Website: lowes
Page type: receipt
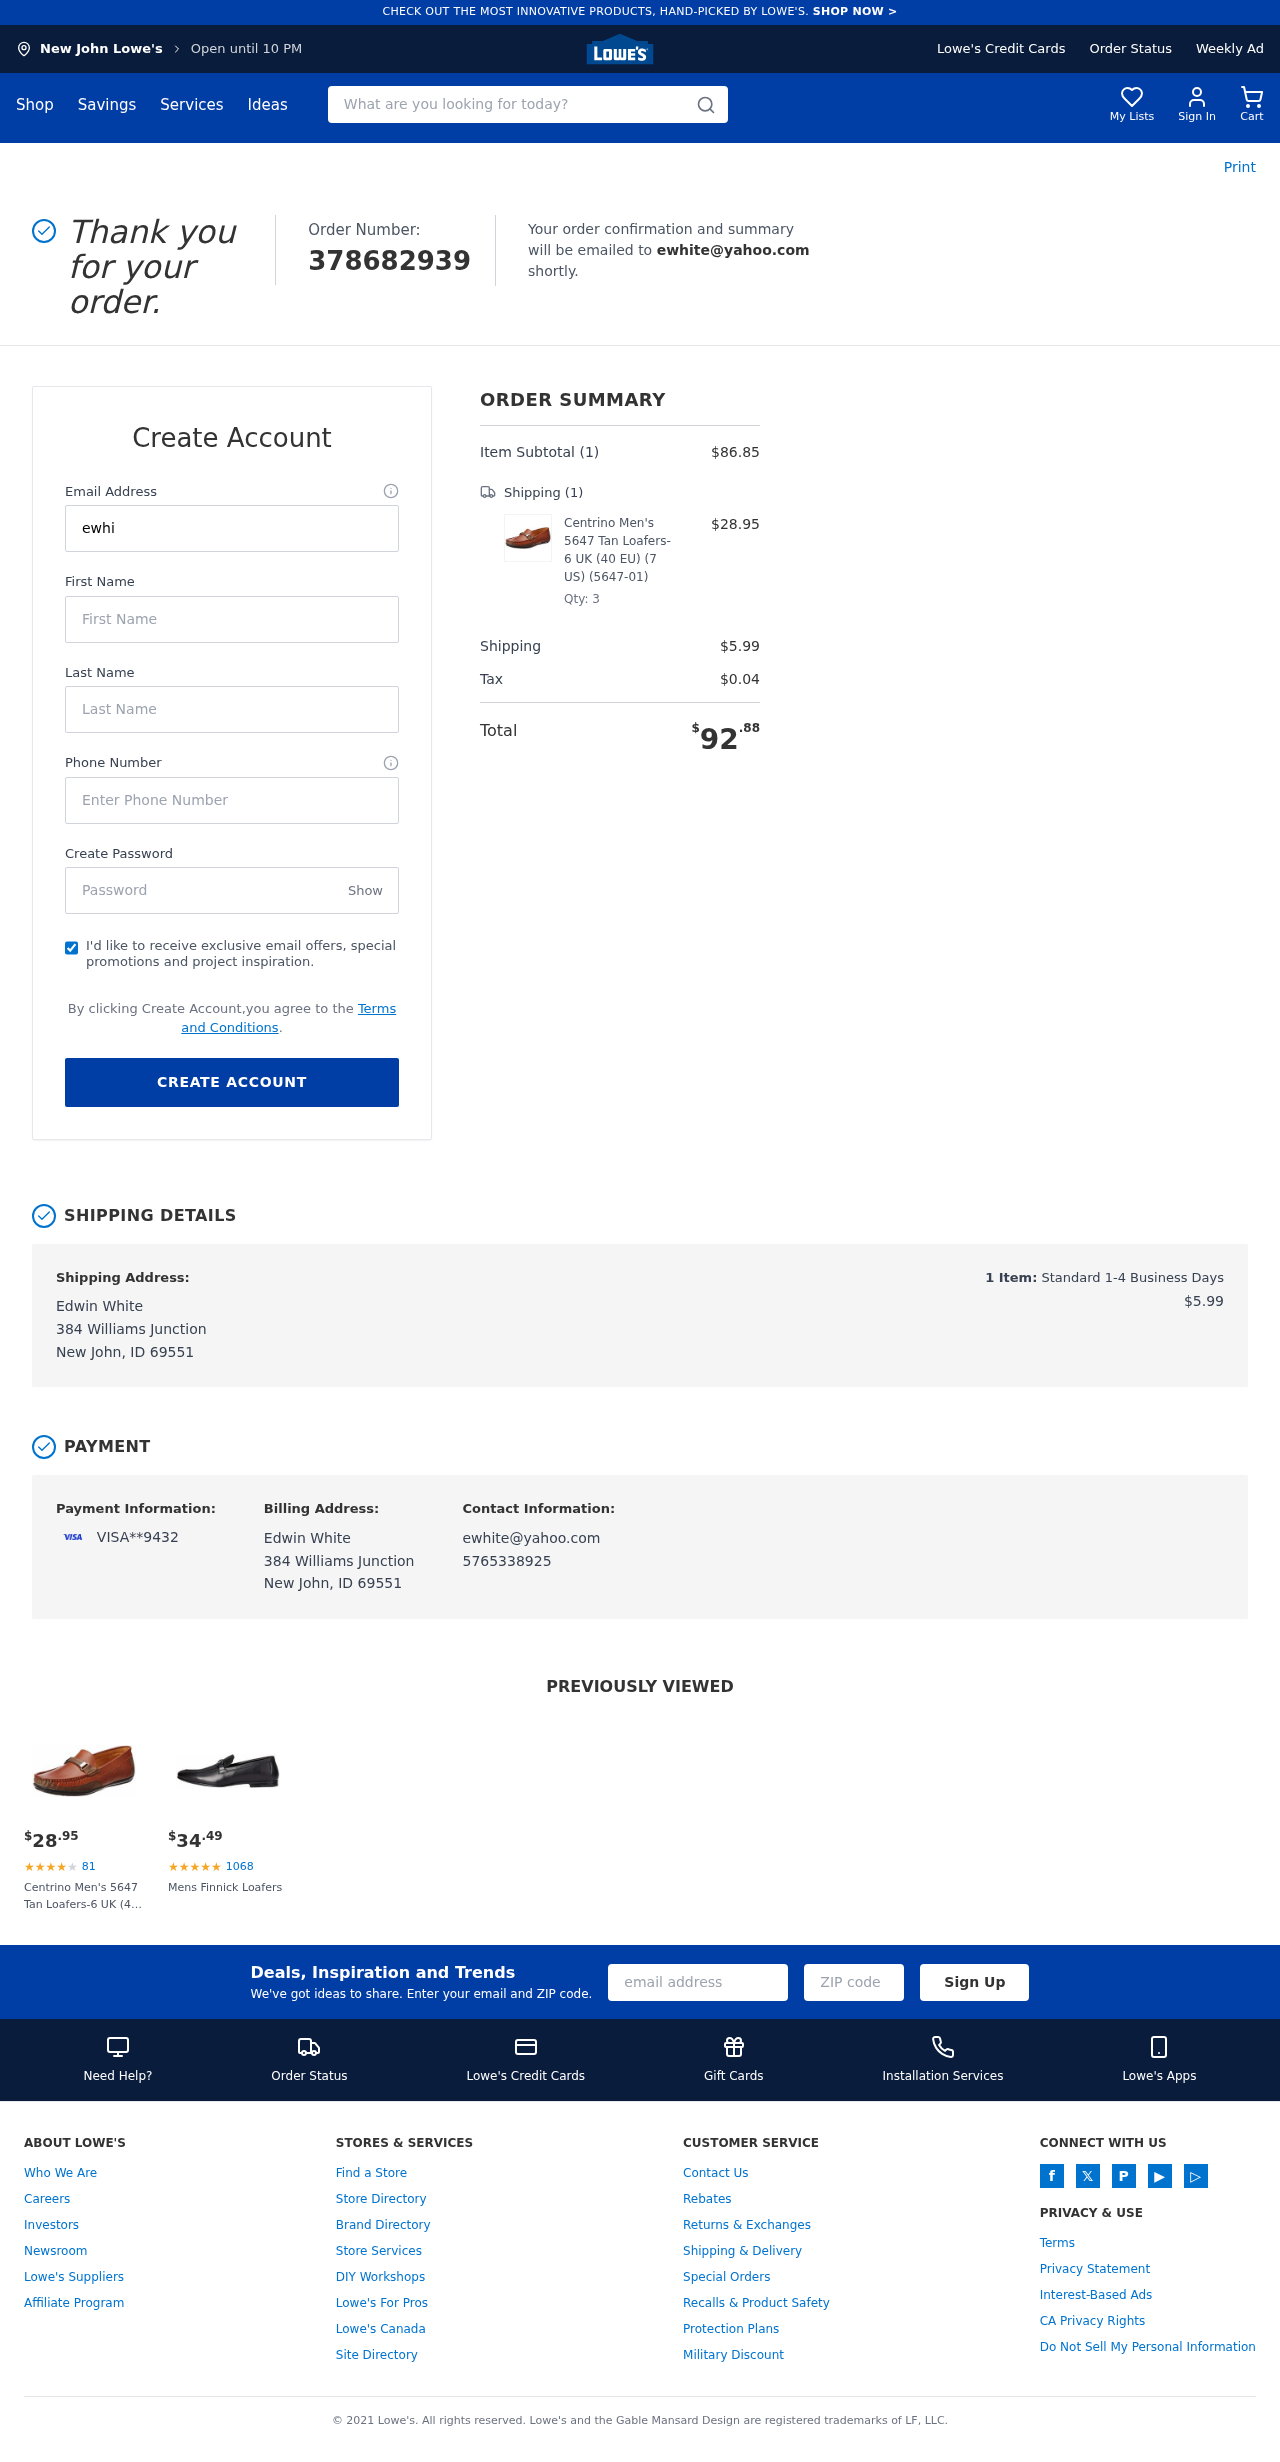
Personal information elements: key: PII_CARD_LAST4
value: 9432
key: PII_CARD_TYPE
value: VISA
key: PII_CITY
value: New John
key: PII_EMAIL
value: ewhite@yahoo.com
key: PII_FULLNAME
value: Edwin White
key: PII_PHONE
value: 5765338925
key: PII_STREET
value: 384 Williams Junction
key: PII_FIRSTNAME
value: Edwin
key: PII_LASTNAME
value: White
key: PII_CITY_STATE_ZIP
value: New John, ID 69551
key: PII_FULLNAME2
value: Edwin White
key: PII_FULLNAME3
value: Edwin White
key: PII_FIRSTNAME2
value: Edwin
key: PII_FIRSTNAME3
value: Edwin
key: PII_LASTNAME2
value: White
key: PII_LASTNAME3
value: White
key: PII_FIRSTNAME_DERIVED
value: Edwin
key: PII_LASTNAME_DERIVED
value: White
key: PII_FULLNAME_DERIVED
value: Edwin White
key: PII_NAME_FULL_DERIVED
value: Edwin White
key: PII_STREET2
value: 384 Williams Junction
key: PII_CITY_STATE_ZIP2
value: New John, ID 69551
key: PII_EMAIL2
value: ewhite@yahoo.com
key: PII_EMAIL3
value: ewhite@yahoo.com
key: PII_PHONE_LINE
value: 8925
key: PII_PHONE_SUFFIX
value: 8925
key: PII_PHONE2
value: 5765338925
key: PII_PHONE3
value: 5765338925
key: PII_PHONE_NUMERIC
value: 5765338925
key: PII_PHONE_LINE_NUMERIC
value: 8925
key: PII_PHONE_SUFFIX_NUMERIC
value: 8925
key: PII_PHONE2_NUMERIC
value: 5765338925
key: PII_PHONE3_NUMERIC
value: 5765338925
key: PII_PHONE_DIGITS
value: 5765338925
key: PII_PHONE_LAST4
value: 8925
Product elements: key: PRODUCT1_NAME
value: Centrino Men's 5647 Tan Loafers-6 UK (40 EU) (7 US) (5647-01)
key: PRODUCT1_PRICE
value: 28.95
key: PRODUCT1_QUANTITY
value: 3
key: PRODUCT2_NAME
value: Mens Finnick Loafers
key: PRODUCT2_NUM_RATINGS
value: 1068
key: PRODUCT2_PRICE
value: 34.49
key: PRODUCT1_PRICE2
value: $28.95
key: PRODUCT1_RATING2
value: ★
★
★
★
★
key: PRODUCT1_NUM_RATINGS2
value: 81
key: PRODUCT1_NAME2
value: Centrino Men's 5647 Tan Loafers-6 UK (40 EU) (7 US) (5647-01)
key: PRODUCT2_RATING
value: ★
★
★
★
★
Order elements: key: ORDER_ID
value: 378682939
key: ORDER_NUM_ITEMS
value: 1
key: ORDER_SUBTOTAL
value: $86.85
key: ORDER_NUM_ITEMS2
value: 1
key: ORDER_SHIPPING_COST
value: $5.99
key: ORDER_TAX
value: $0.04
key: ORDER_TOTAL
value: $92.88
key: ORDER_NUM_ITEMS3
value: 1
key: ORDER_SHIPPING_COST2
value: $5.99
Search elements: key: HEADER_SEARCH
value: What are you looking for today?